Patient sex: M
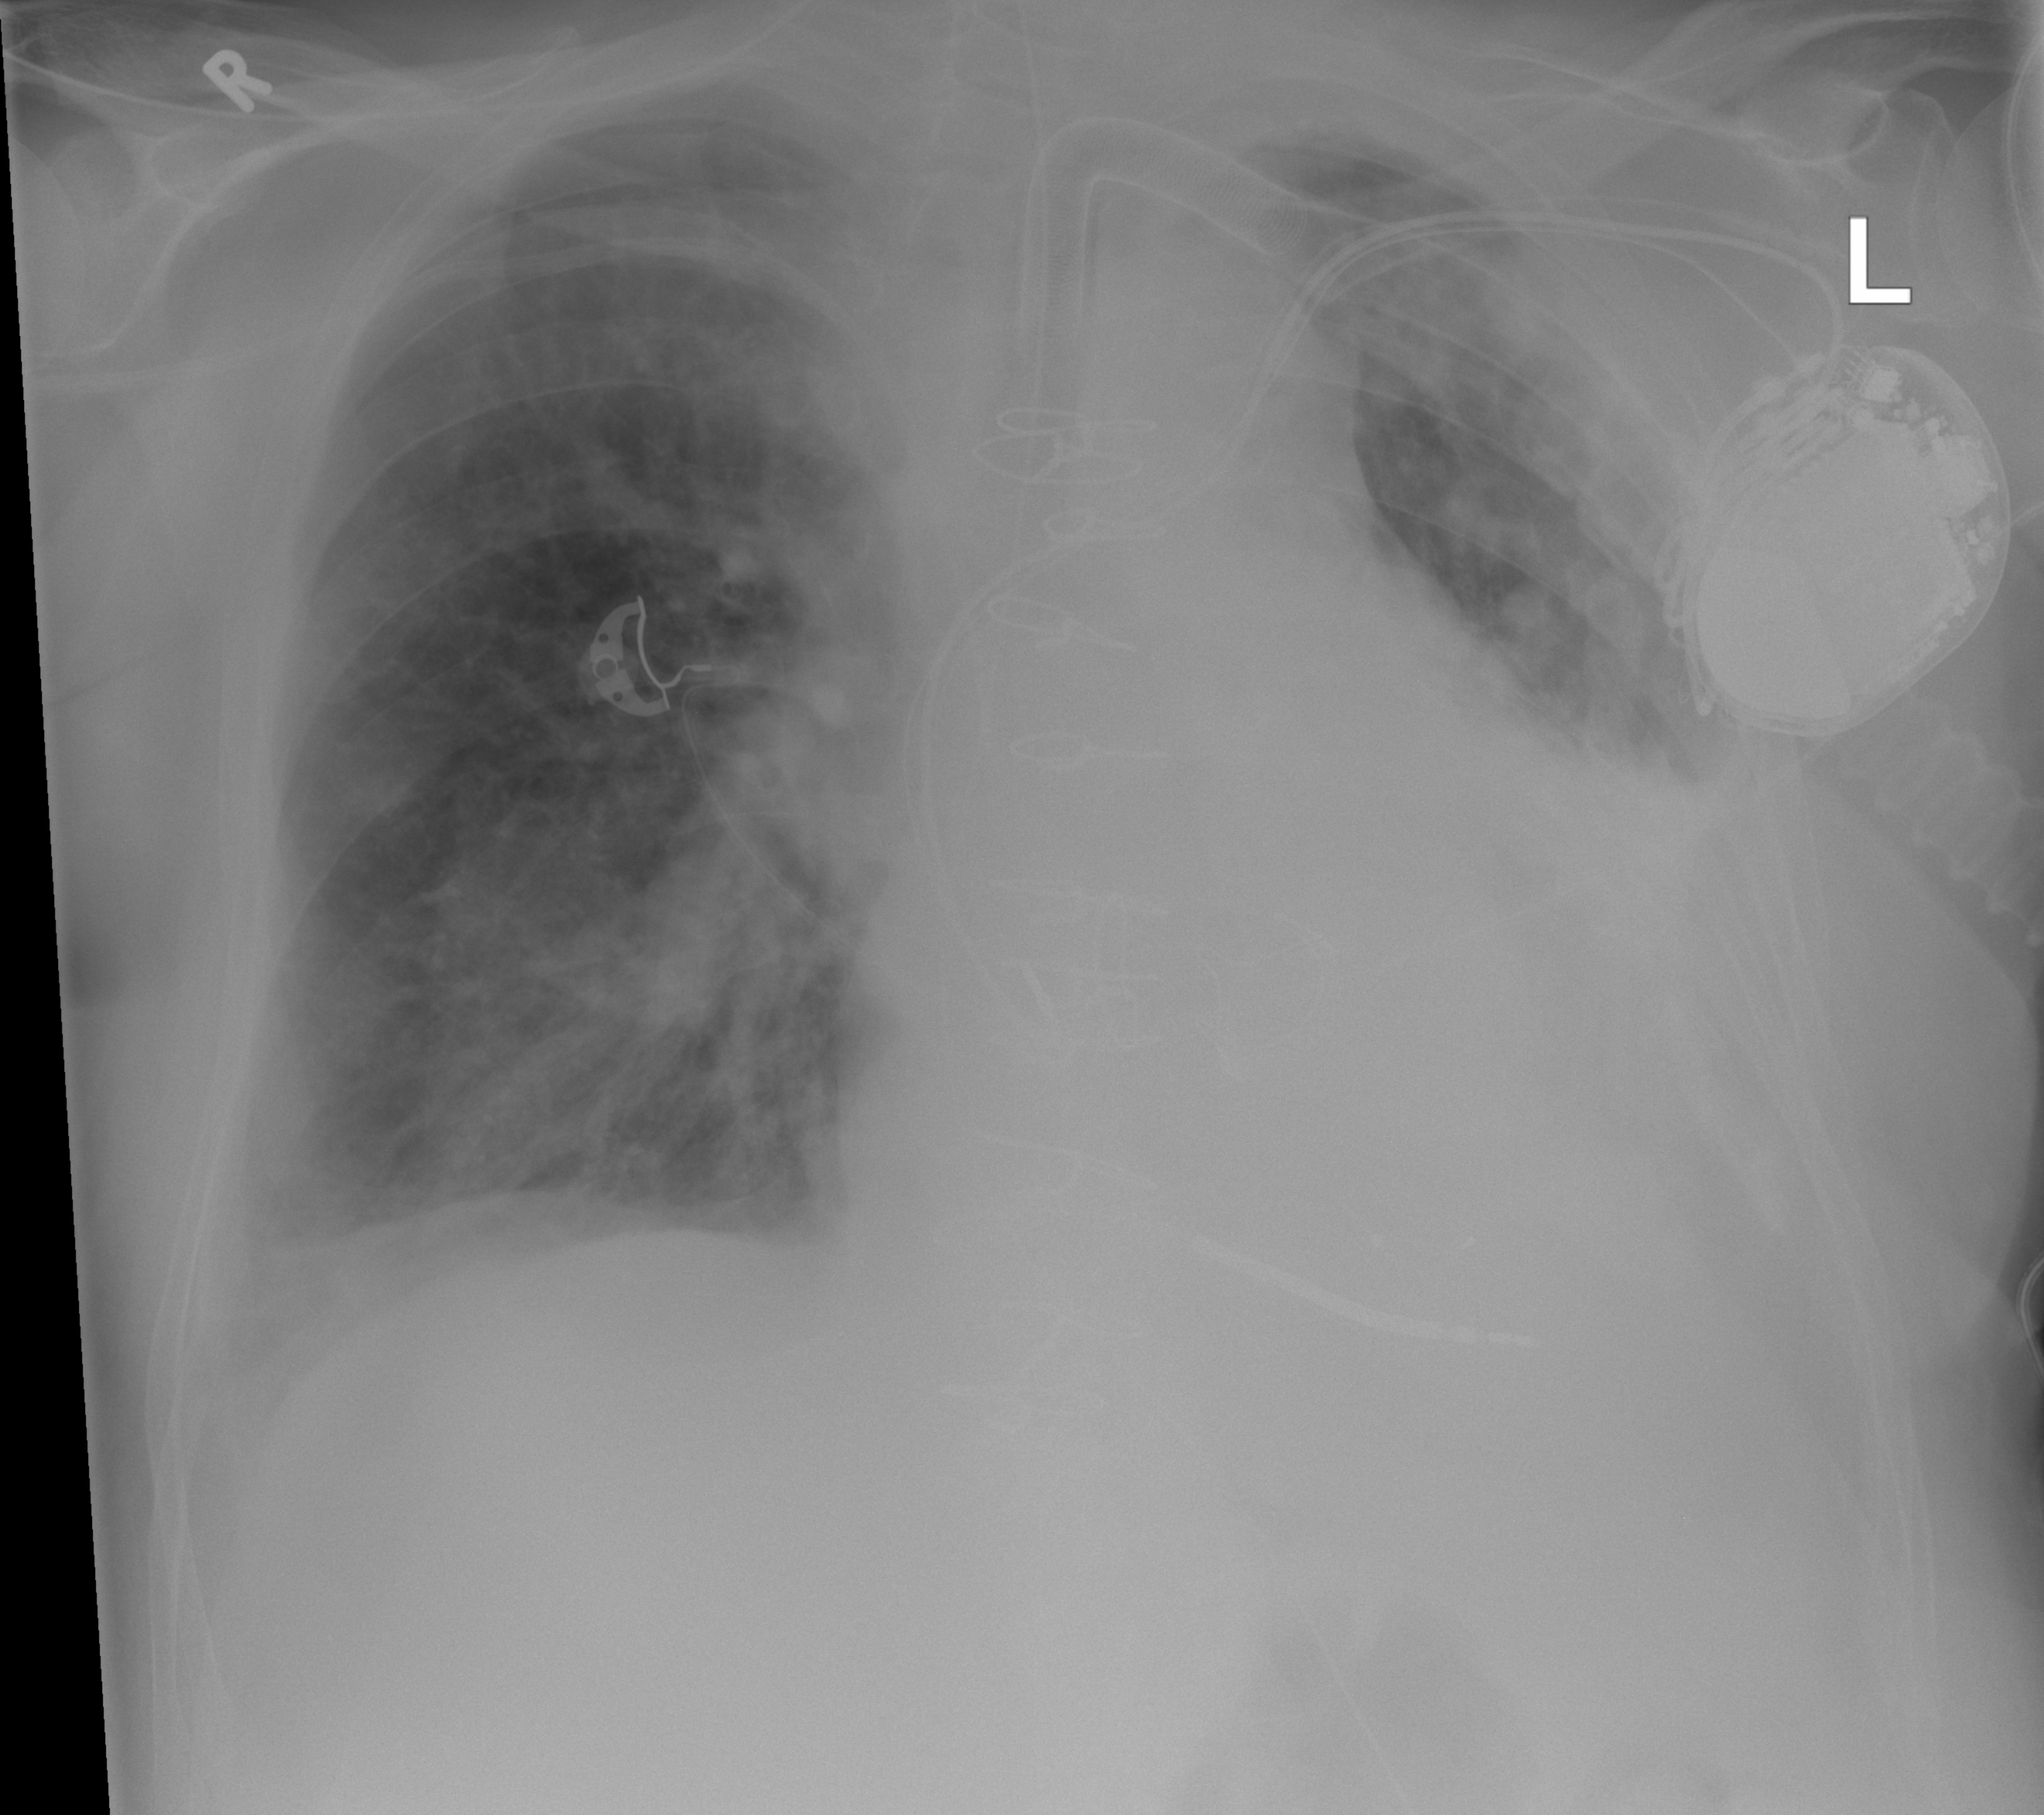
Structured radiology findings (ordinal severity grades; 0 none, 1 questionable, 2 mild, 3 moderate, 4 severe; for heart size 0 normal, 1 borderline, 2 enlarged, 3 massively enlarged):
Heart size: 2
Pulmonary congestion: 2
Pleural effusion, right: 1
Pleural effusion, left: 2
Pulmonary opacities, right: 2
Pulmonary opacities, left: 2
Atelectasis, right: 2
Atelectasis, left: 2